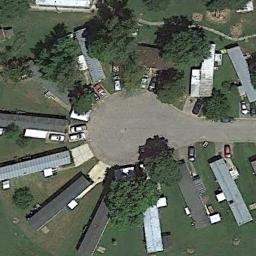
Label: mobile_home_park